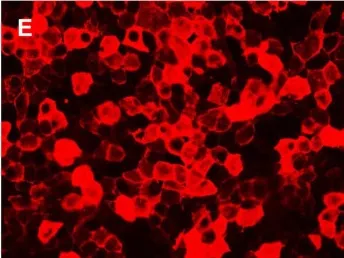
Antibody detection in serum and CSF. The result of TBA showed an uncertain neuronal surface antibody. The immunofluorescence signal was detected in CSF from the patient; and. The results of CBA showed antibodies against IgLON5 were detected in both the serum (titer 1:300).
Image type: pathology (immunostaining)